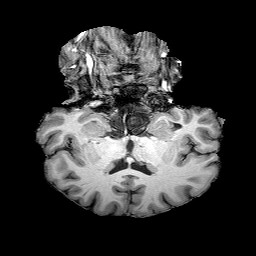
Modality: T1w
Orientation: sagittal
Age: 47
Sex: male
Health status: healthy